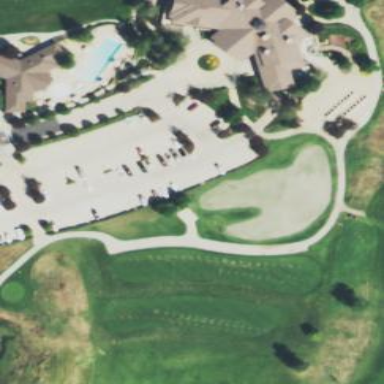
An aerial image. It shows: Green golf area with grass land use.